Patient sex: M
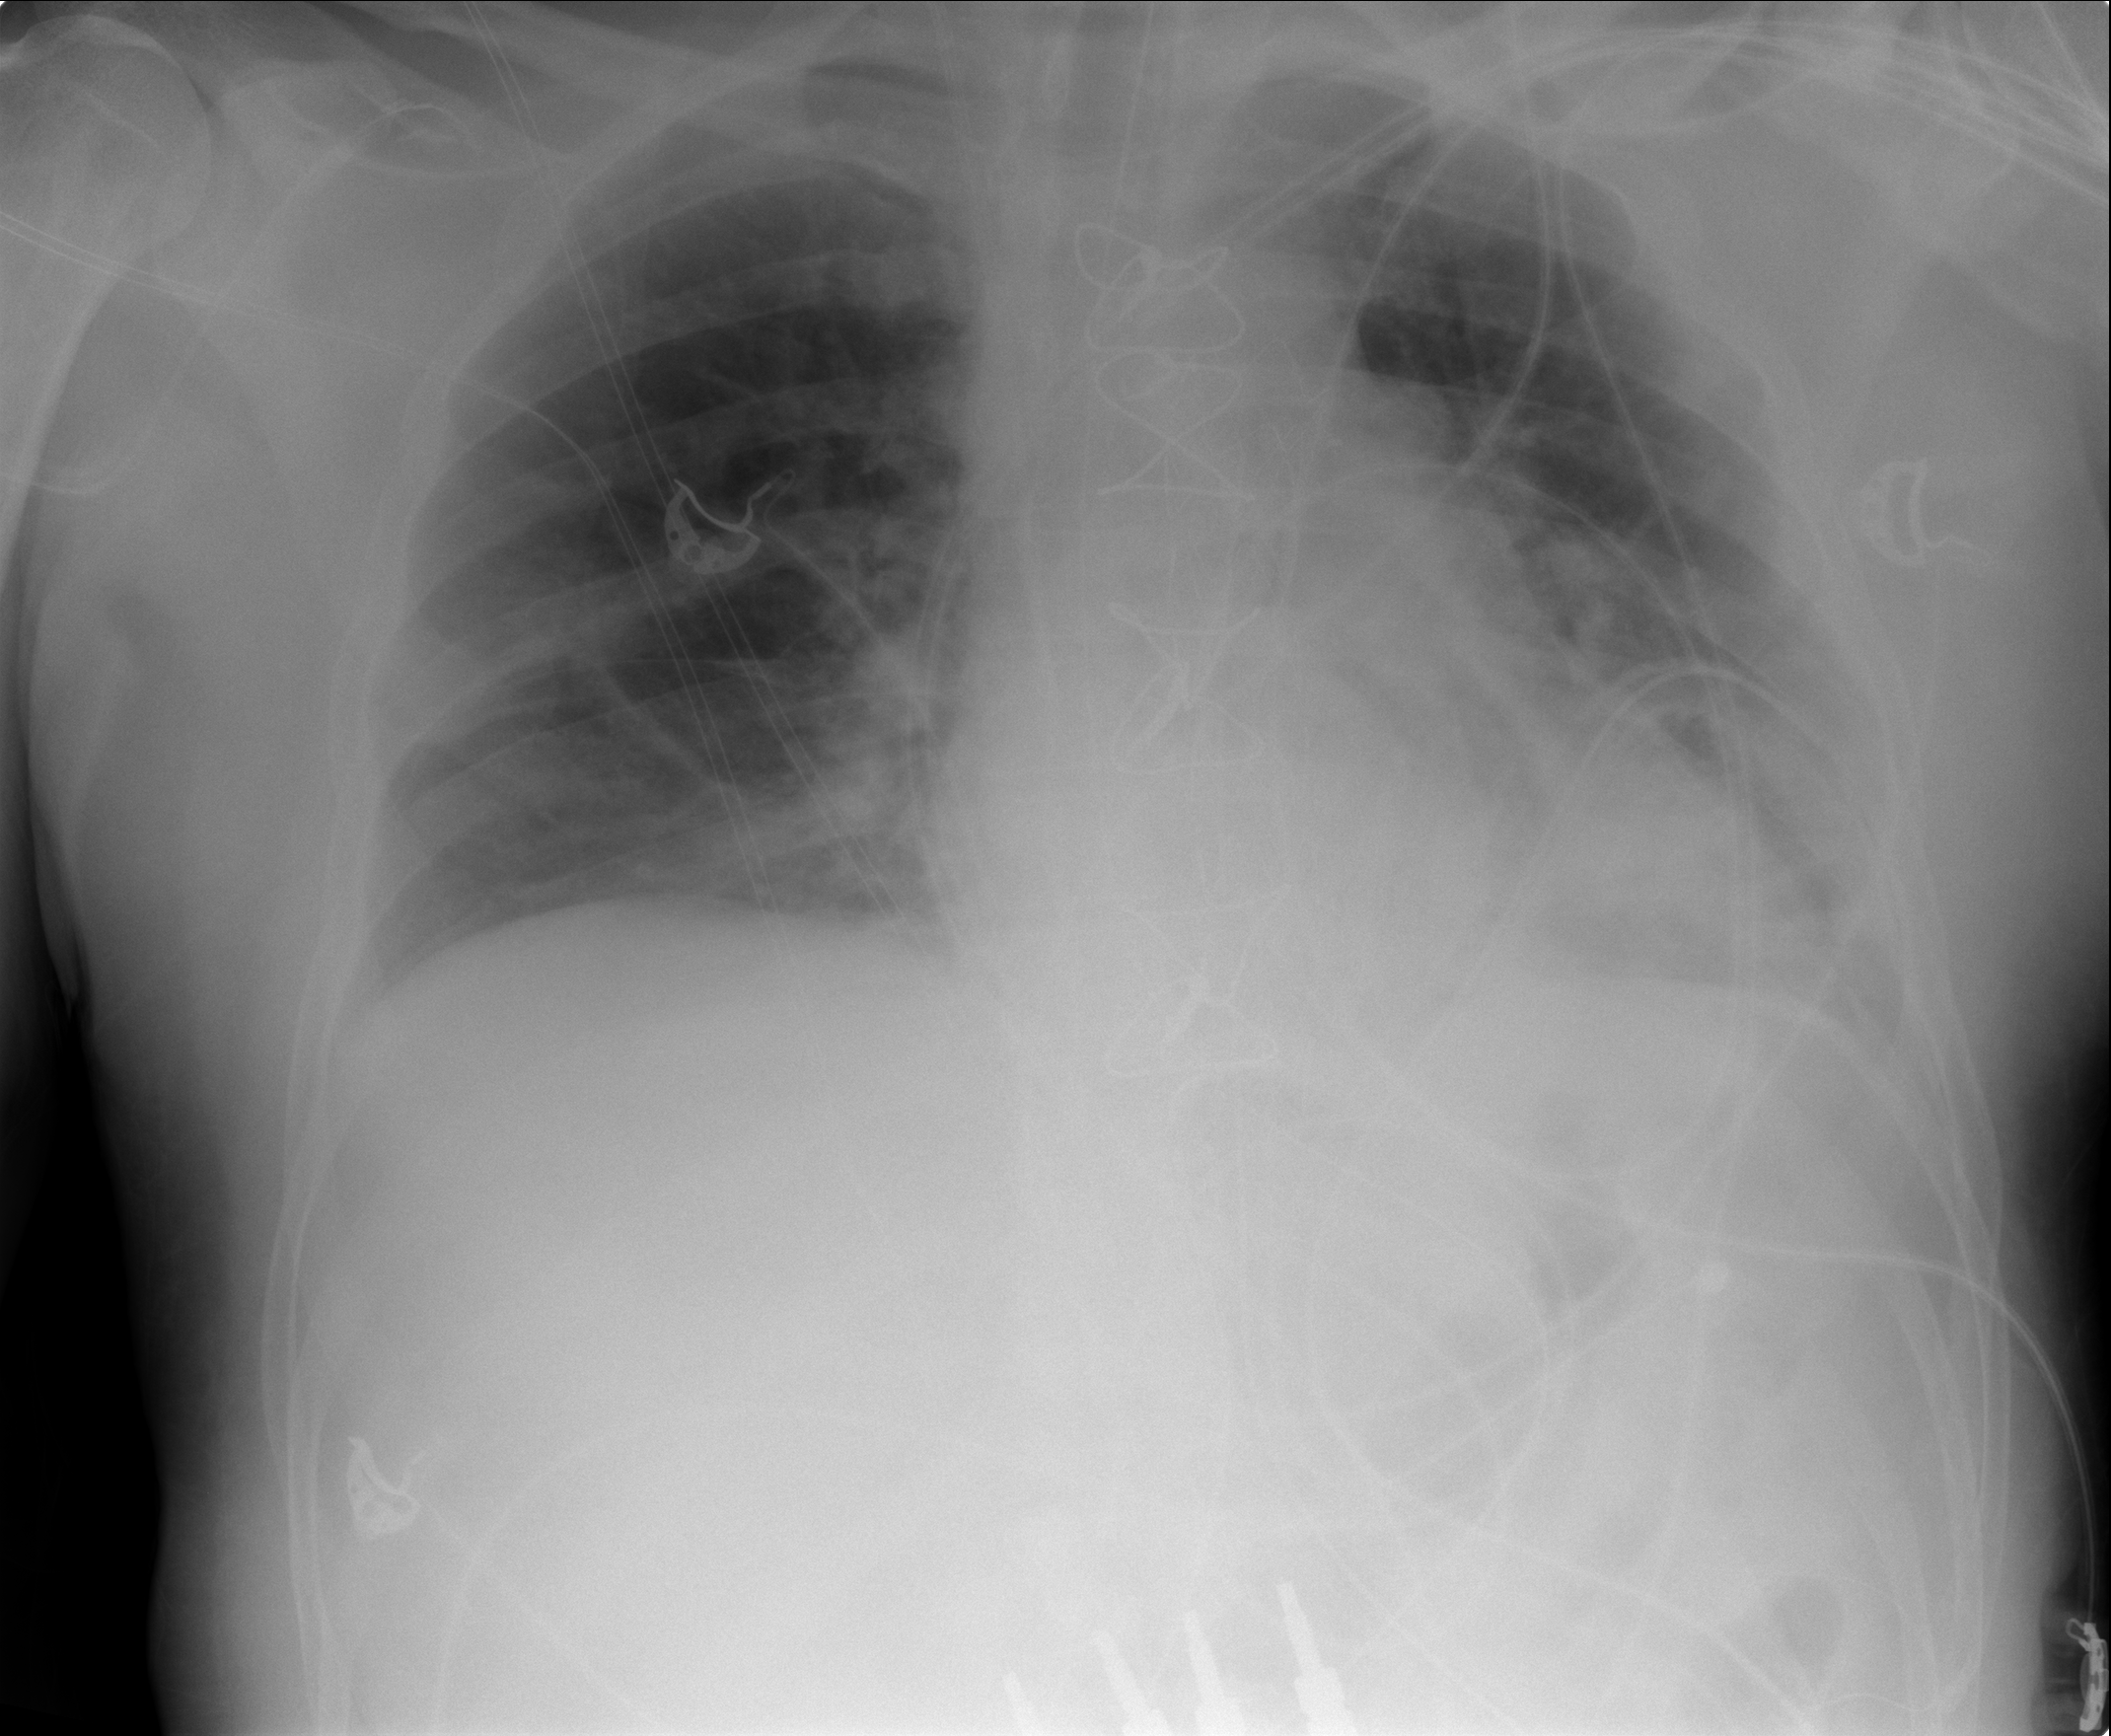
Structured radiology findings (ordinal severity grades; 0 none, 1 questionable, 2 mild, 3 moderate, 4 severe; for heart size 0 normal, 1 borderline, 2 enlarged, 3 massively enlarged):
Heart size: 1
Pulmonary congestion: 1
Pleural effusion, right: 0
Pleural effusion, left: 1
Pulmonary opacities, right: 0
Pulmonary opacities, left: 0
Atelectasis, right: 2
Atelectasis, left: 0